Field crop: maize
Growth stage: 2
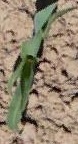
Species: maize